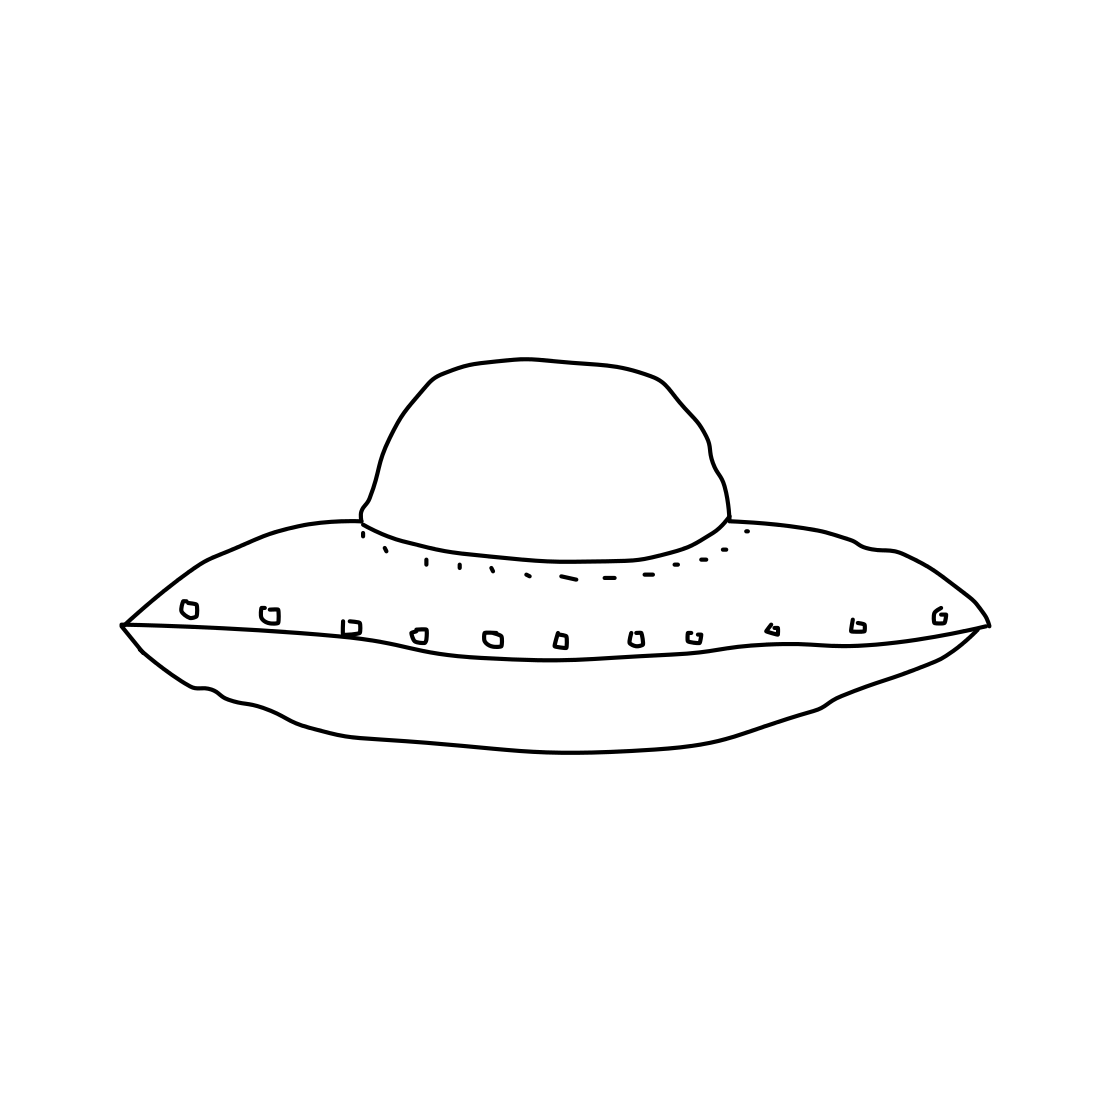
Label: flying saucer